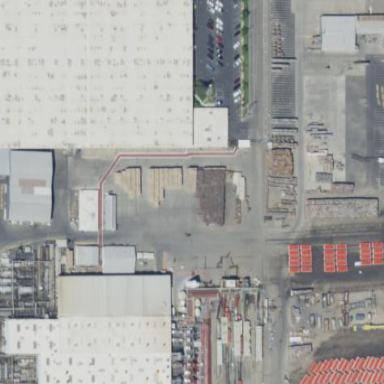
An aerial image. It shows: Industrial area focused on the food industry.